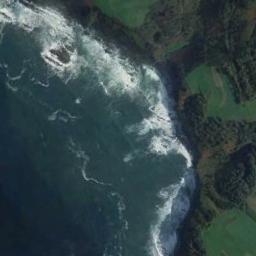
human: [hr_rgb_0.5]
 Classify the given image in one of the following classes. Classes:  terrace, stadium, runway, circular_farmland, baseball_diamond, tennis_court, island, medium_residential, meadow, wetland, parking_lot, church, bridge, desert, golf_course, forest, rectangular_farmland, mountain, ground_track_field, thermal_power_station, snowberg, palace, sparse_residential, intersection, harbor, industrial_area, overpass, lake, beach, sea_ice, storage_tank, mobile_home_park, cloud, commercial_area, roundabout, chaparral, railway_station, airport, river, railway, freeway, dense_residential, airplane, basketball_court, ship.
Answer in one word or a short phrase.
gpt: beach